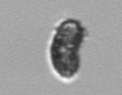
Label: Pseudochattonella_farcimen